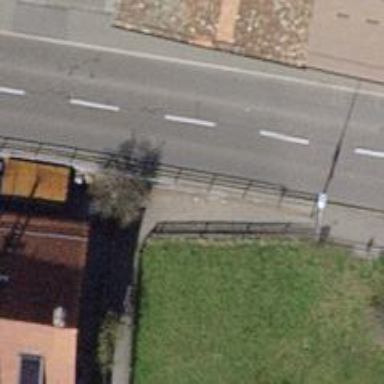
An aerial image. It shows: Footway with surface made of sett.